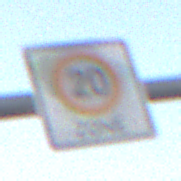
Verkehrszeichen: BeginnZone20
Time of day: SunriseSunset
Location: Outdoor (Nature)
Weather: PartlyCloudy
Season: NotSpecified
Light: Natural